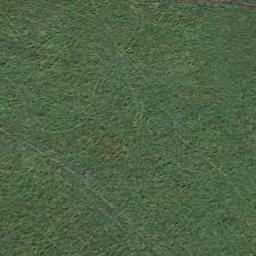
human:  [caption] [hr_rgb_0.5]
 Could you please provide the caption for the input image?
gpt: This meadow has dense grasses and some trails are on the meadow .

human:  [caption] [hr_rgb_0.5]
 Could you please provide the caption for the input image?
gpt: A large lush green meadow covered with green grass .

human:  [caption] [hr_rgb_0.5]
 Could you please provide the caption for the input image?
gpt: The entire image is dominated by grass .

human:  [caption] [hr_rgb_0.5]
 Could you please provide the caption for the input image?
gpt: A dense meadow with many green grass .

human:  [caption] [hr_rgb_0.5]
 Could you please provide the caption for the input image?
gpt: The meadow is dense but uneven .